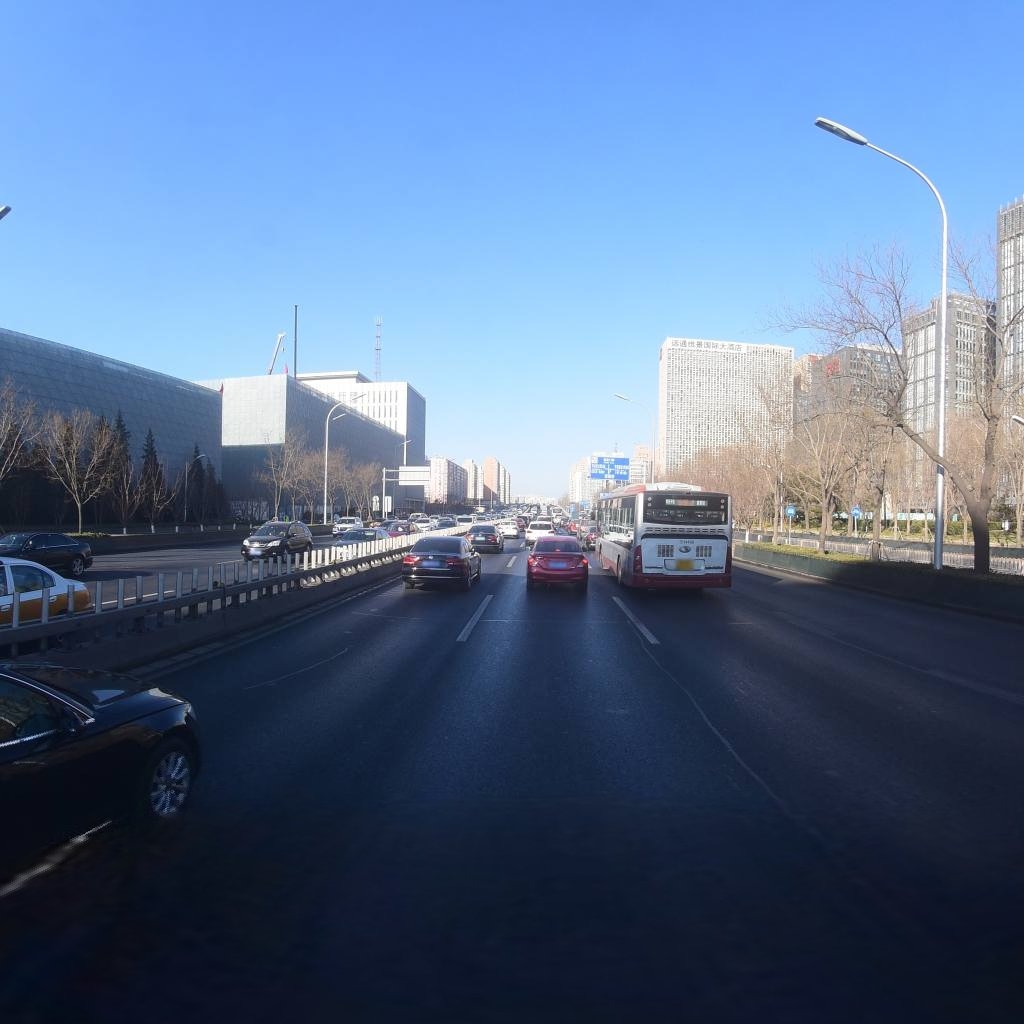
Region: Xicheng
Road damage annotations: longitudinal patch, transverse patch, longitudinal patch, longitudinal patch